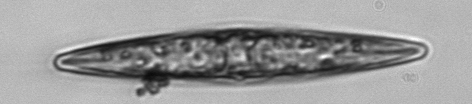
Label: Pleurosigma